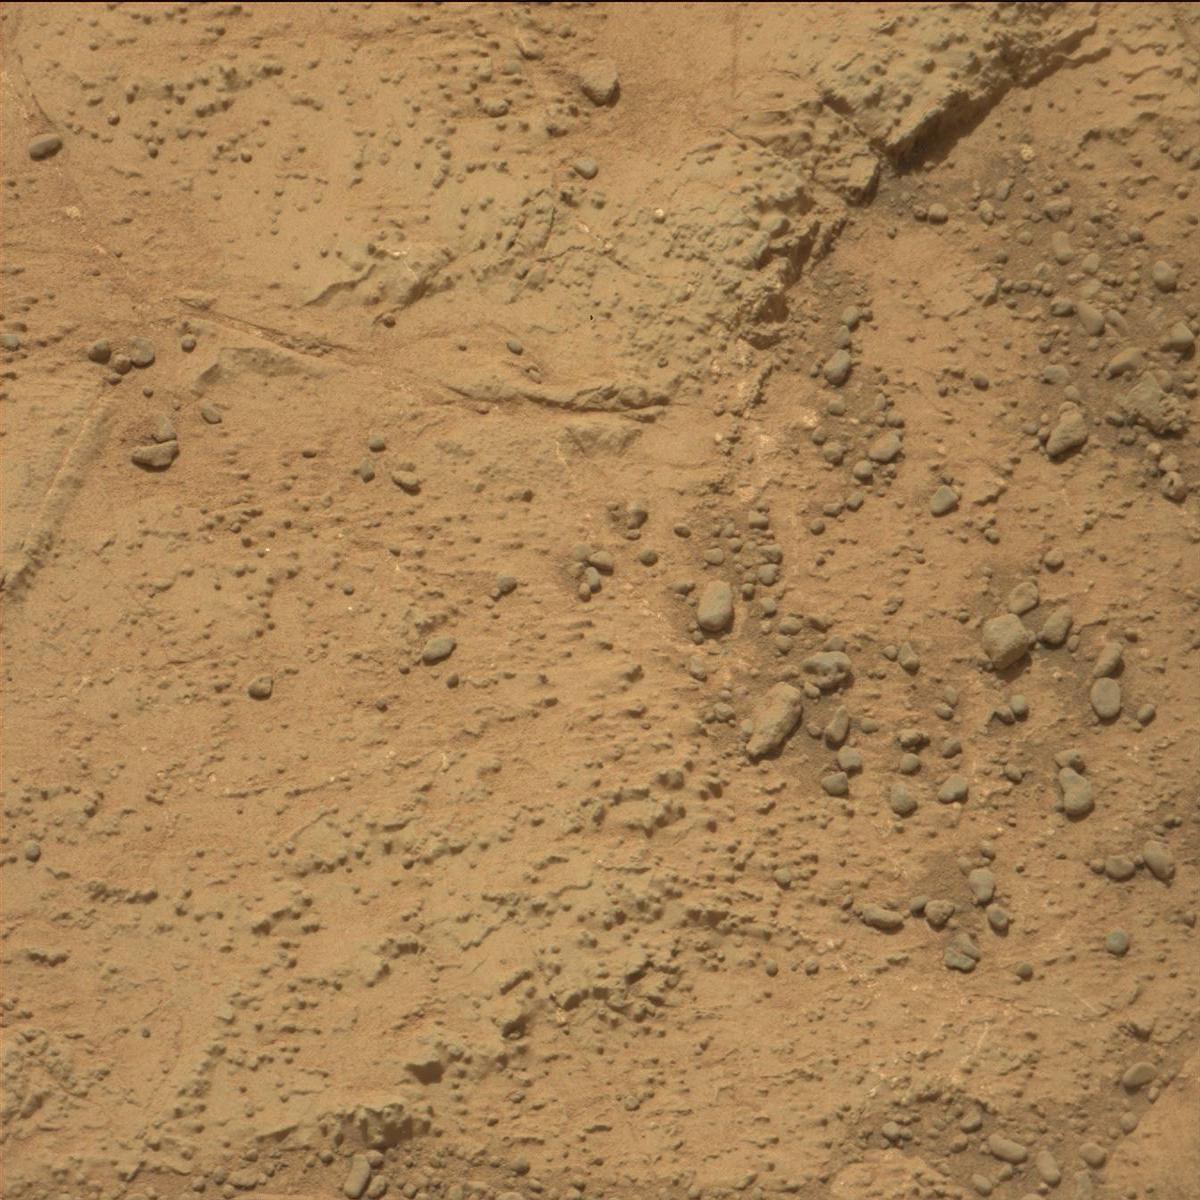
Terrain classes present: Bedrock, Rock, Sand / Soil